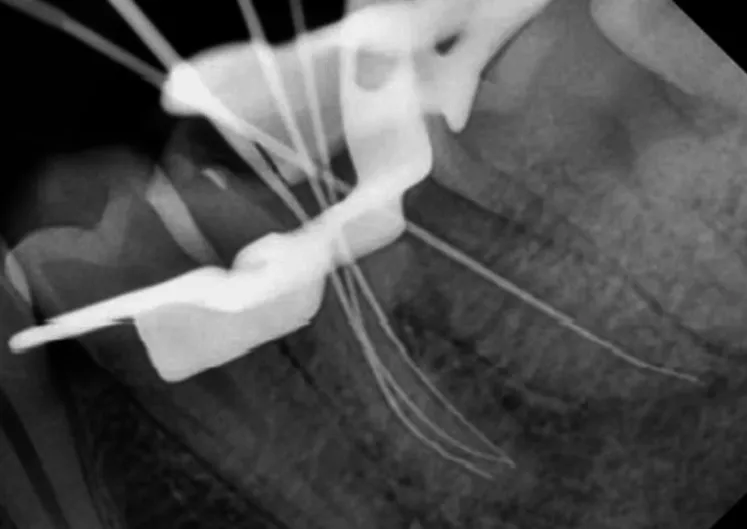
Working length determination in the mandibular molar measured using a 10 Kerr file (Mani, Japan).
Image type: radiology (x_ray)